Chest X-ray. View position: PA
Patient age: 26
Patient sex: M
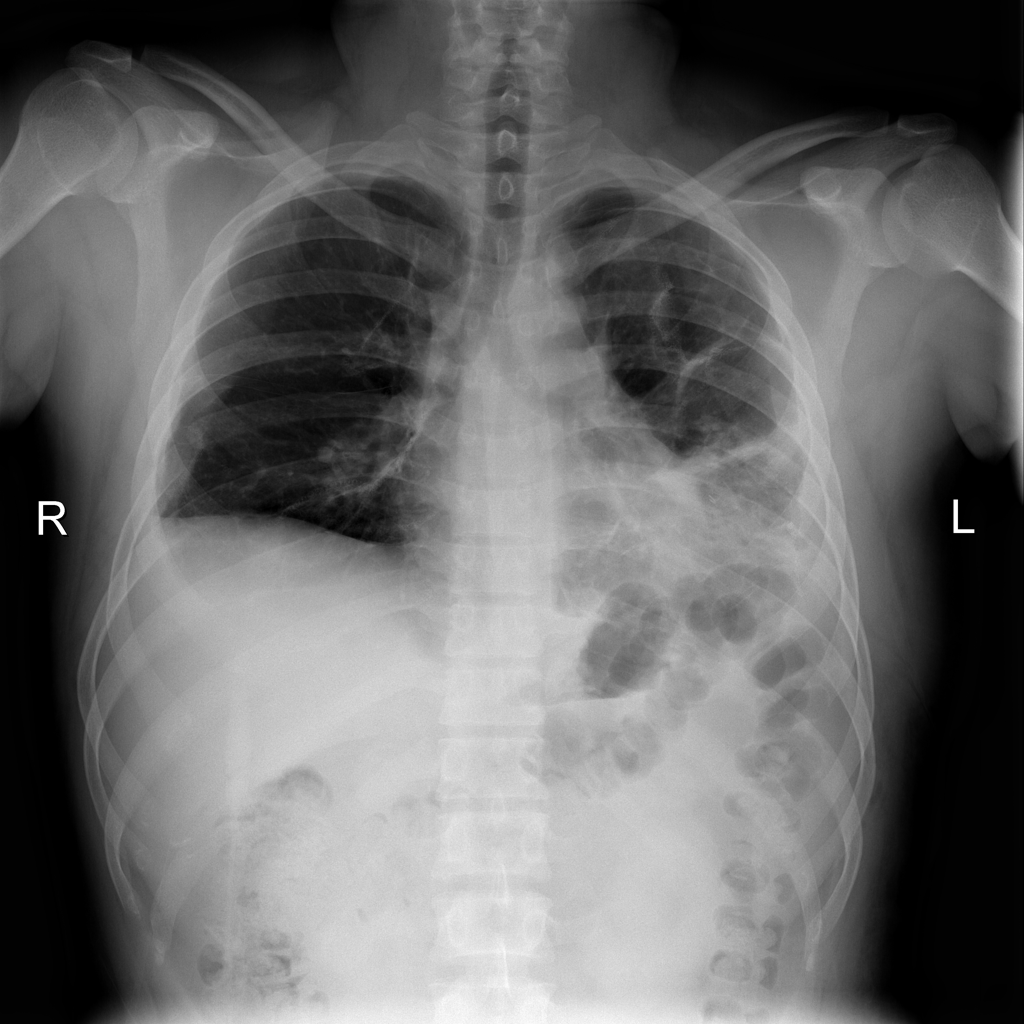
Finding: Pneumothorax